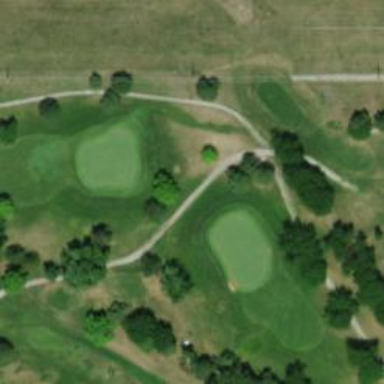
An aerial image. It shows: View of golf hole.